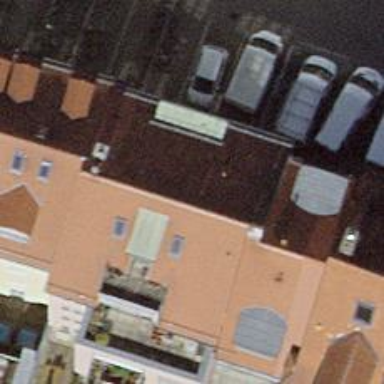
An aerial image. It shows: Building.